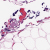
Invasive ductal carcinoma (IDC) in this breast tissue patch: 0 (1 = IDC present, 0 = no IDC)